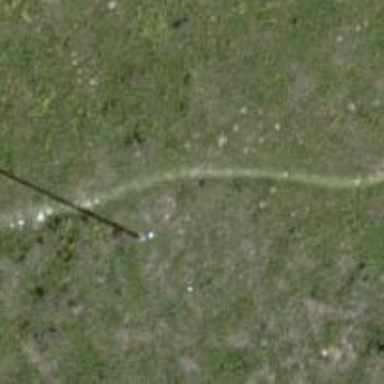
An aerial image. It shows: Power pole.